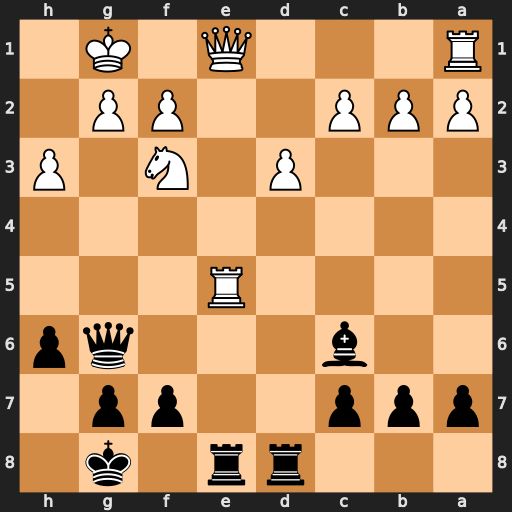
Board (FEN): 3rr1k1/ppp2pp1/2b3qp/4R3/8/3P1N1P/PPP2PP1/R3Q1K1
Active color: b
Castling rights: -
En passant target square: -
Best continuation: Rxe5 Qxe5 Bxf3